Question: I'm trying to create a column that will apply to different interests to it based on how much each customer's cumulative purchases are. Not sure but I was thinking that I'd need to use a do while statement but entirely sure. :S
This is what I got so far but I don't know how to get it to perform two operations on one value. Such that, it will apply one interest rate until say, 4000, and then apply the other interest rate to the rest above 4000.
'''
data cards;
set sortedccards;
by Cust_ID;
if first.Cust_ID then cp=0;
cp+Purchase;
if cp<=4000 then cb=(cp*.2);
if cp>4000 then cb=(cp*.2)+(cp*.1);
format cp dollar10.2 cp dollar10.2;
run;
'''
What I'd like my output to look like.

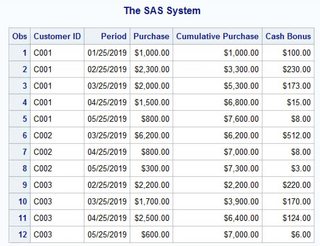
Answer: You will want to also track the prior cumulative purchase in order to detect when a purchase causes the cumulative to cross the threshold (or breakpoint) $4,000. Breakpoint crossing purchases would be split into pre and post portions for different bonus rates.
Example:
Program flow causes retained variable 'pcp' to act like a 'LAG'ged variable.
'''
data have;
input id $ p;
datalines;
C001 1000
C001 2300
C001 2000
C001 1500
C001 800
C002 6200
C002 800
C002 300
C003 2200
C003 1700
C003 2500
C003 600
;
data want;
set have;
by id;
if first.id then do;
cp = 0;
pcp = 0; retain pcp; /* prior cumulative purchase */
end;
cp + p; /* sum statement causes cp to be implicitly retained */
* break point is 4,000;
if (cp > 4000 and pcp > 4000) then do;
* entire purchase in post breakpoint territory;
b = 0.01 * p;
end;
else
if (cp > 4000) then do;
* split purchase into pre and post breakpoint portions;
b = 0.10 * (4000 - pcp) + 0.01 * (p - (4000 - pcp));
end;
else do;
* entire purchase in pre breakpoint territory;
b = 0.10 * p;
end;
* update prior for next implicit iteration;
pcp = cp;
run;
'''